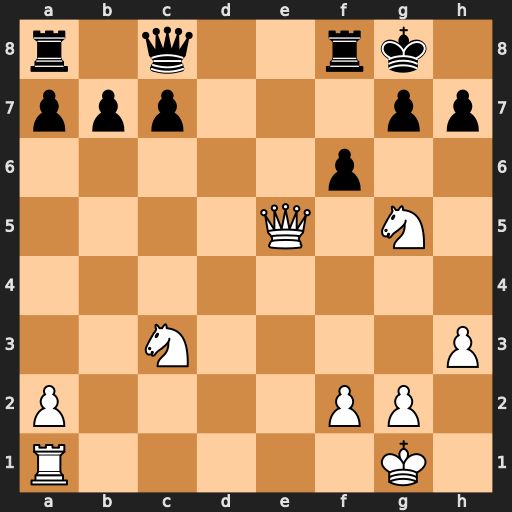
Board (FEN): r1q2rk1/ppp3pp/5p2/4Q1N1/8/2N4P/P4PP1/R5K1
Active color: w
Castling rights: -
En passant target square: -
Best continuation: Qd5+ Kh8 Nf7+ Rxf7 Qxf7